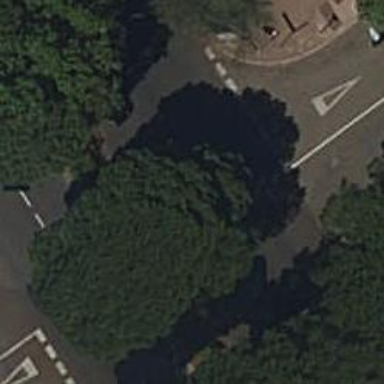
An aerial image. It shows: Road with traffic signals.